Question: I am learning SQL Server and am confused as to whether I should put 'City', 'State' and 'Country' in one table or should I create 3 different tables with foreign keys?

Please suggest which one is best for performance and future modifications etc.
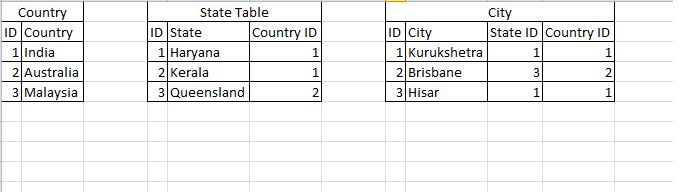
Answer: The second one is better, as rule of thumb, always say if I need to rename a 'country' name how many records should be updated, if your answer is 1 then your design is good. (In first design the number of records that should be updated is as much as number of cities in that contry)